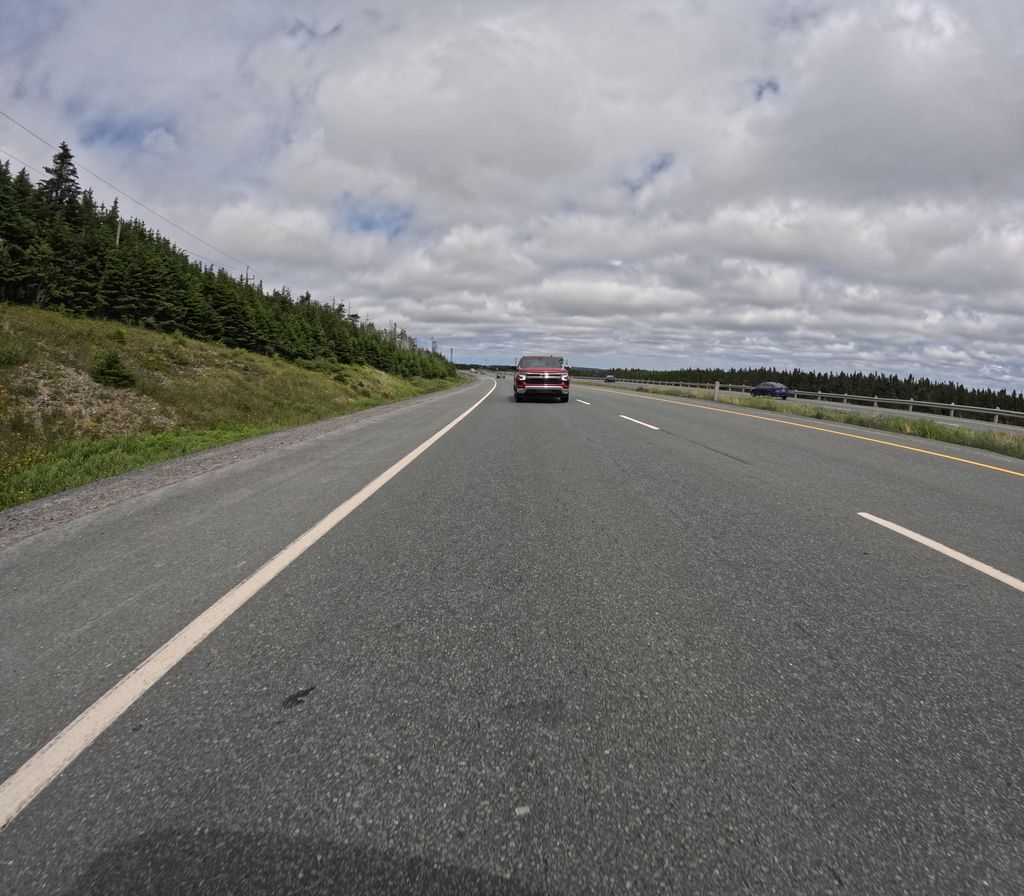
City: st_johns